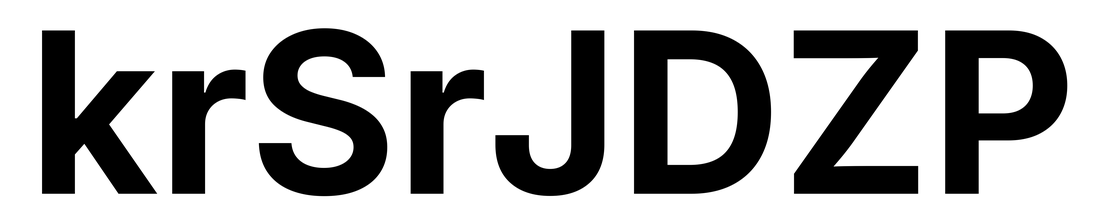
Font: Inter_Bold